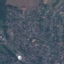
Land use / land cover class: Residential